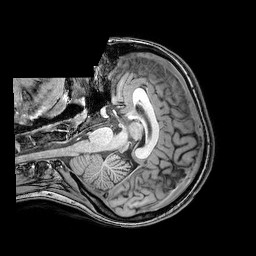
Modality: T1w
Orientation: axial
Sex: female
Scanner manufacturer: philips
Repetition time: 0.00809 s
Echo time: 0.0037 s